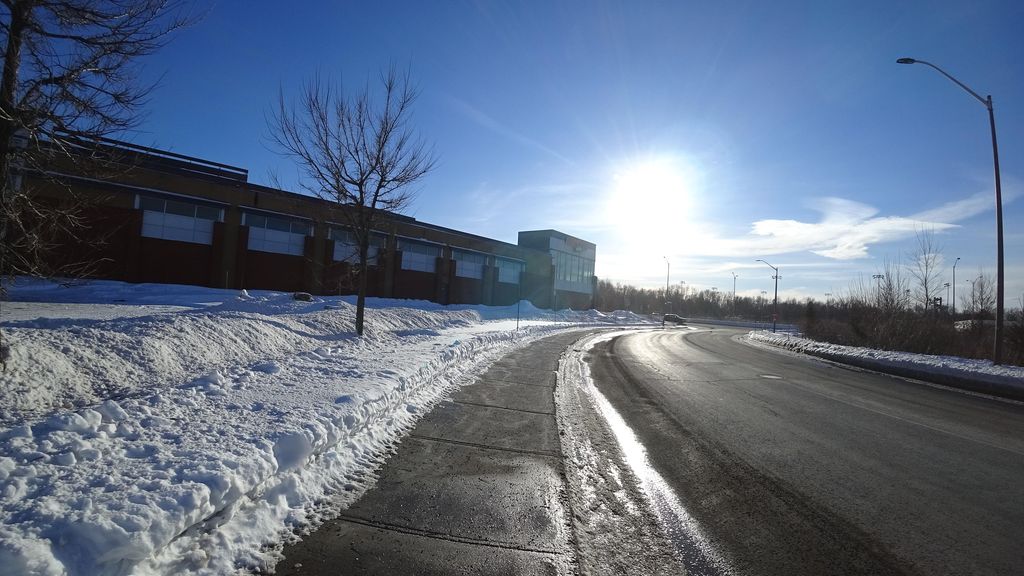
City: quebec_city